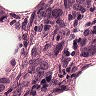
Metastatic tissue present: yes